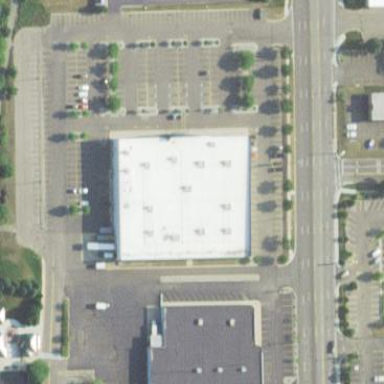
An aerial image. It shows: Commercial building.